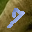
Label: 7